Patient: sex M, age 46
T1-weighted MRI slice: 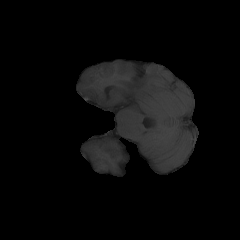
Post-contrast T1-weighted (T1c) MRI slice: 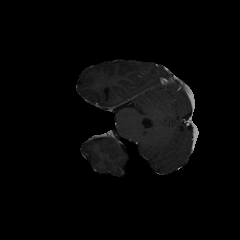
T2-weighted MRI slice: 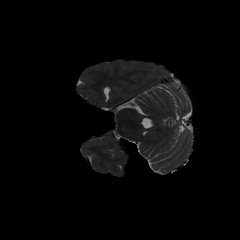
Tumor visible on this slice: no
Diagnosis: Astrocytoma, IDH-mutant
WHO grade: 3